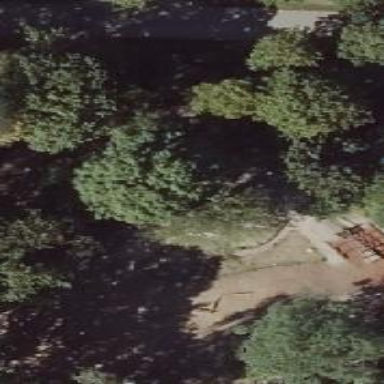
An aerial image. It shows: Playground with various play structures.